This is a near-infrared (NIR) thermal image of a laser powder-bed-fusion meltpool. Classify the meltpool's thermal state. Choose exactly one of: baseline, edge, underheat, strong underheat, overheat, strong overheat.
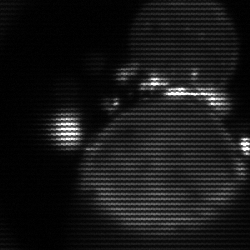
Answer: edge